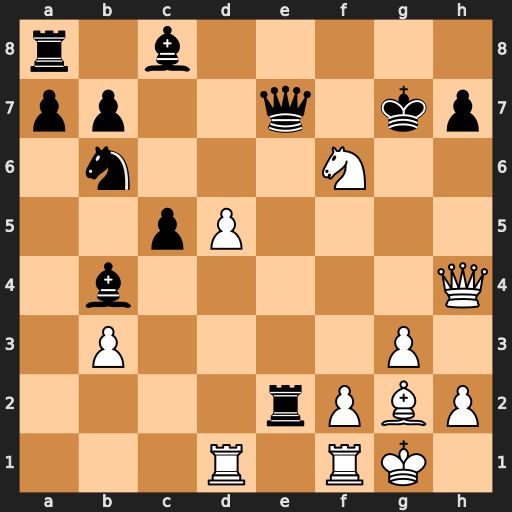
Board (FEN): r1b5/pp2q1kp/1n3N2/2pP4/1b5Q/1P4P1/4rPBP/3R1RK1
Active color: w
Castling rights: -
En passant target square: -
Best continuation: Qg5+ Kf7 Bf3 Bf5 Qxf5